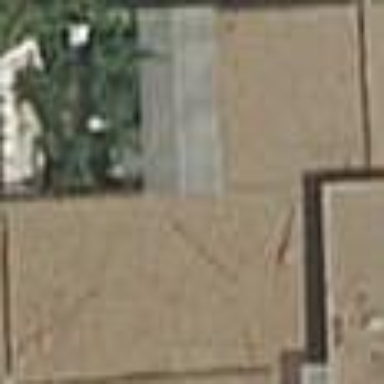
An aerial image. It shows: House with flat roof.